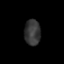
Tissue: prostate
Cell type: Epithelial cells
Senescence score: 0.2658
Nuclear area (px): 399
Mean DAPI intensity: 55.268